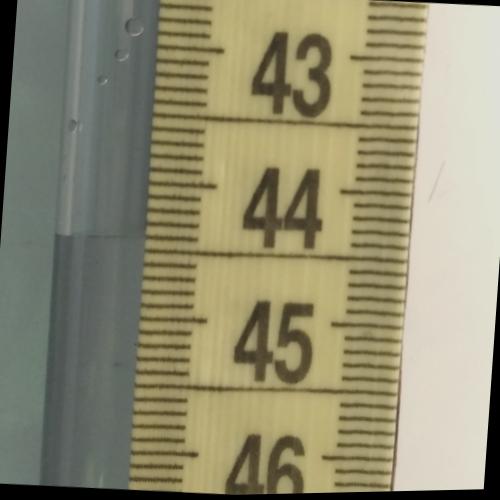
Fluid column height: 44.4 cm